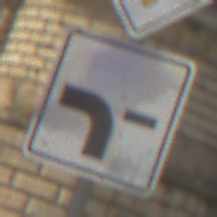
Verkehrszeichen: VerlaufVorfahrtsstrasse6
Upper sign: Vorfahrtsstrasse
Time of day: MorningAfternoon
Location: Outdoor (Suburban)
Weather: PartlyCloudy
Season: NotSpecified
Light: Natural